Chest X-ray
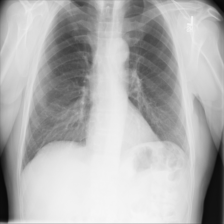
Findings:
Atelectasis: negative
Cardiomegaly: negative
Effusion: negative
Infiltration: negative
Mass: positive
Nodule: negative
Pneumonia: negative
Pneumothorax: negative
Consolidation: negative
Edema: negative
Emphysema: positive
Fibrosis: negative
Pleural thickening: negative
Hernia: negative